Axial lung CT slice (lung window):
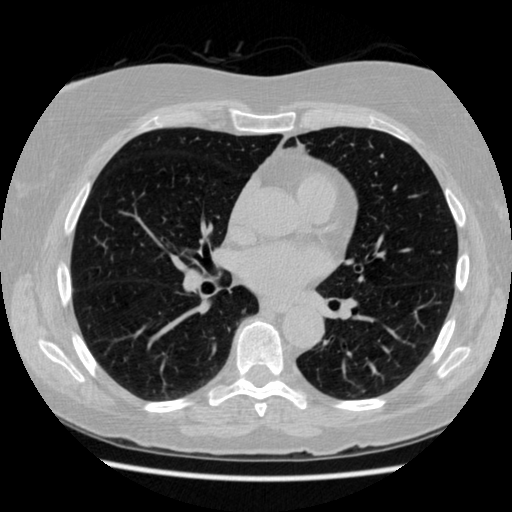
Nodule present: no